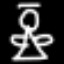
Label: angel